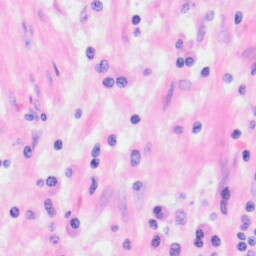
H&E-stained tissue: Kidney